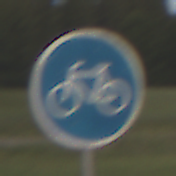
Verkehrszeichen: Radweg
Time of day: SunriseSunset
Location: Outdoor (Nature)
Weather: Clear
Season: NotSpecified
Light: Natural